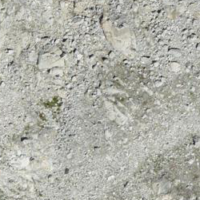
EUNIS habitat code: 48
Species observed at this site:
Prunella collaris